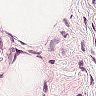
Metastatic tissue present: no